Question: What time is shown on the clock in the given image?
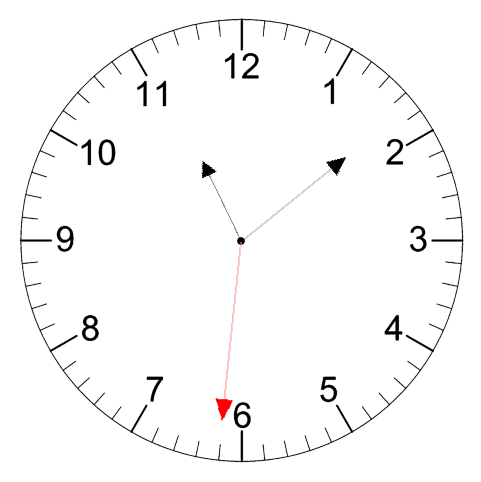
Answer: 11:08:31